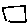
Label: square